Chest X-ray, AP view. Patient: 31 years old, sex F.
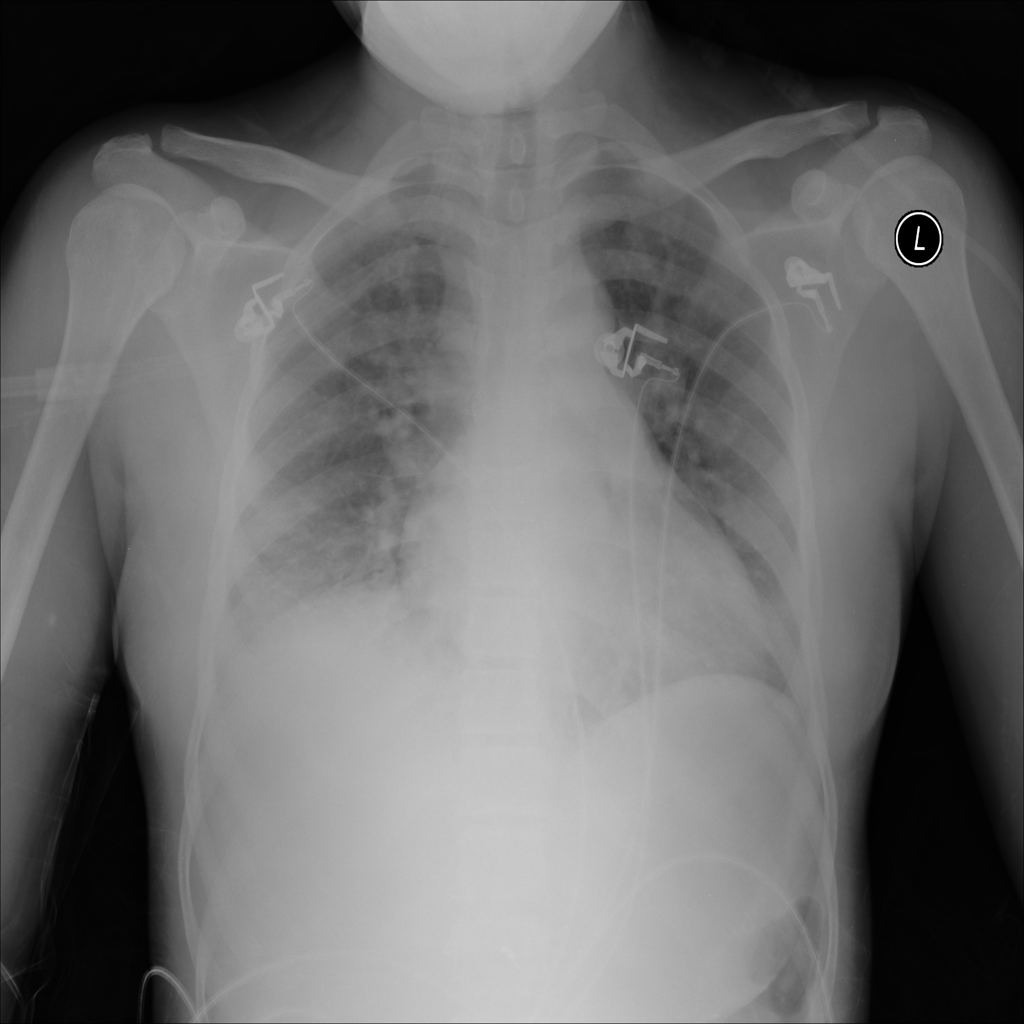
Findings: Infiltration